Question: This UI consists of a Main.xaml which contains a navigation frame which holds (Person.xaml), so there's two different viewmodels involved.

I would like to filter the content of the datagrid when the menu in Main.xaml is clicked.
- - -
My approach is to use the MVVM light Messaging by having PersonViewModel subscribe on a certain message which is sent from MainViewModel. This would work, but are there any other ways of doing this (best practice)?
I'd hate to implement the MvvmLight Messaging for all my scenarios where UI elements from different viewmodels have a need to communicate, if there is a better way of solving this.
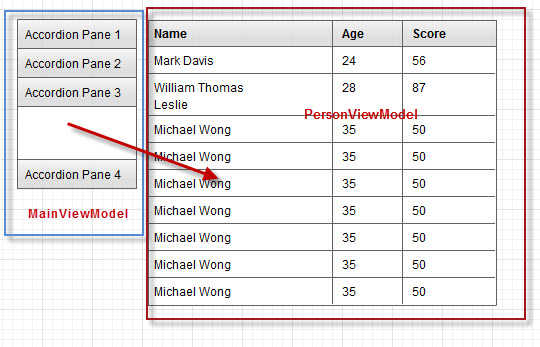
Answer: If you are using MVVM light, I guess you have created these viewmodels in the ViewModelLocator. So just use it to get access among viewmodels in your application.
Another approach is to use some type of IoC container like Unity or SimpleIoC.
I hope this helps you.